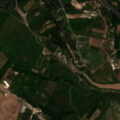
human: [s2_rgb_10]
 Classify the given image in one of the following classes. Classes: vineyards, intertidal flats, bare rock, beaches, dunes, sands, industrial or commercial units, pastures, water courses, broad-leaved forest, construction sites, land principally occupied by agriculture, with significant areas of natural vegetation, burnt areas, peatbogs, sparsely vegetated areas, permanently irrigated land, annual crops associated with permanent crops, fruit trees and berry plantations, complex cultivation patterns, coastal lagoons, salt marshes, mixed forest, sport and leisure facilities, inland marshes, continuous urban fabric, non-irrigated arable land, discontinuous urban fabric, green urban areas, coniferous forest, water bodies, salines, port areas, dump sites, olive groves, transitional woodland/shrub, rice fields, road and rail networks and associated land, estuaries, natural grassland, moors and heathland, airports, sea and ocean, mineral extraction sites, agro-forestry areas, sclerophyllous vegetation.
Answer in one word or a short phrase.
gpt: road and rail networks and associated land, non-irrigated arable land, olive groves, annual crops associated with permanent crops, complex cultivation patterns, land principally occupied by agriculture, with significant areas of natural vegetation